Question: I would like to update my current firebase-db to include an additional child on top of the existing ones. As of far, everytime I try implementing using the updatechildren() function, A new child outside the existing one is created.

My code:
'''
nDatabase.child("unamrideshare")
.child(nDatabase.getKey())
.a ddListenerForSingleV alueEvent(new ValueEventListener() {
@Override public void onDataChange(DataSnapshot dataSnapshot) {
try {
nDatabase.child(nDatabase.getKey()).child("Called").setValue ("Y ourDateHere");
} catch (Exception e) {
e.printStackTrace();
}
}
'''
Anyone able to help??
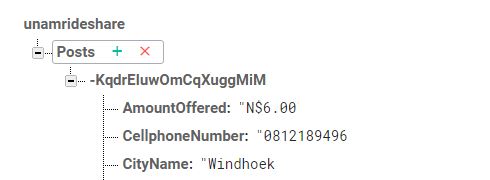
Answer: To add another a new child within that db with a specific value, i.e. CurrentTime: "00:00:00" i recomand you using the following code:
'''
nDatabase.child("unamrideshare").child("Posts").child(postId).child("CurrentTime").setValue("00:00:00");
'''
In which 'postId' is the unique id of the post you want to add the current time.
Hope it helps.